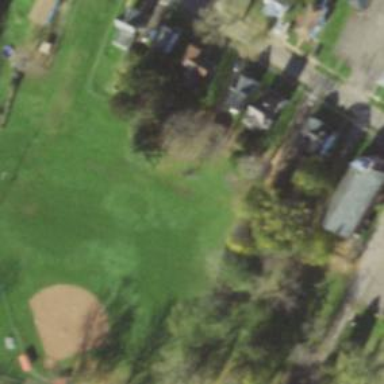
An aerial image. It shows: Baseball pitch for leisure and sports activities.